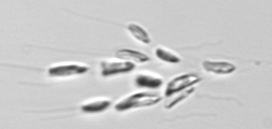
Label: Dinobryon